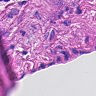
Metastatic tissue present: yes